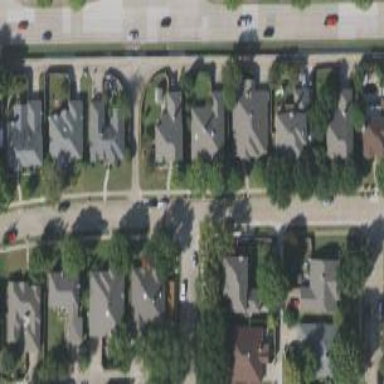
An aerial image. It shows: Alleyway designated as service road.